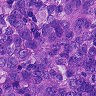
Metastatic tissue present: yes